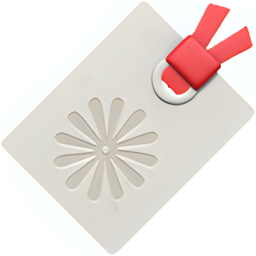
Name: bookmark
Emoji: 🔖
Group: Objects
Sub-group: book-paper